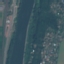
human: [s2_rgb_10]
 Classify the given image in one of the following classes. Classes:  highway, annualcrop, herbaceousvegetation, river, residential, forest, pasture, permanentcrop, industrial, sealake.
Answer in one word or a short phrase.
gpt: River